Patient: sex F, age 58
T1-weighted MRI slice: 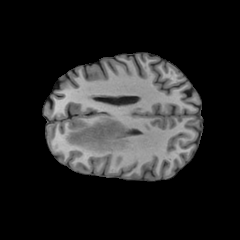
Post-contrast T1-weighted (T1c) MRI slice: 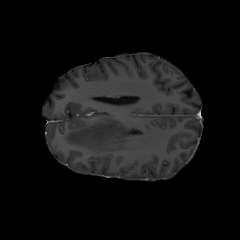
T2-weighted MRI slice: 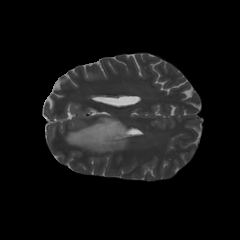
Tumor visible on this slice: yes
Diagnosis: Glioblastoma, IDH-wildtype
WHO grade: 4